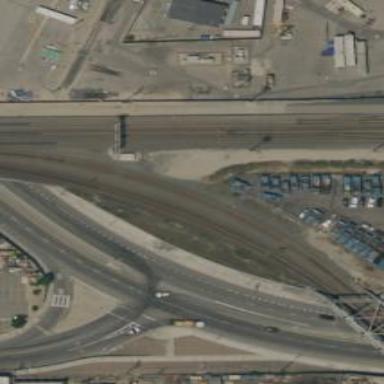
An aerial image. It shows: Railway track.